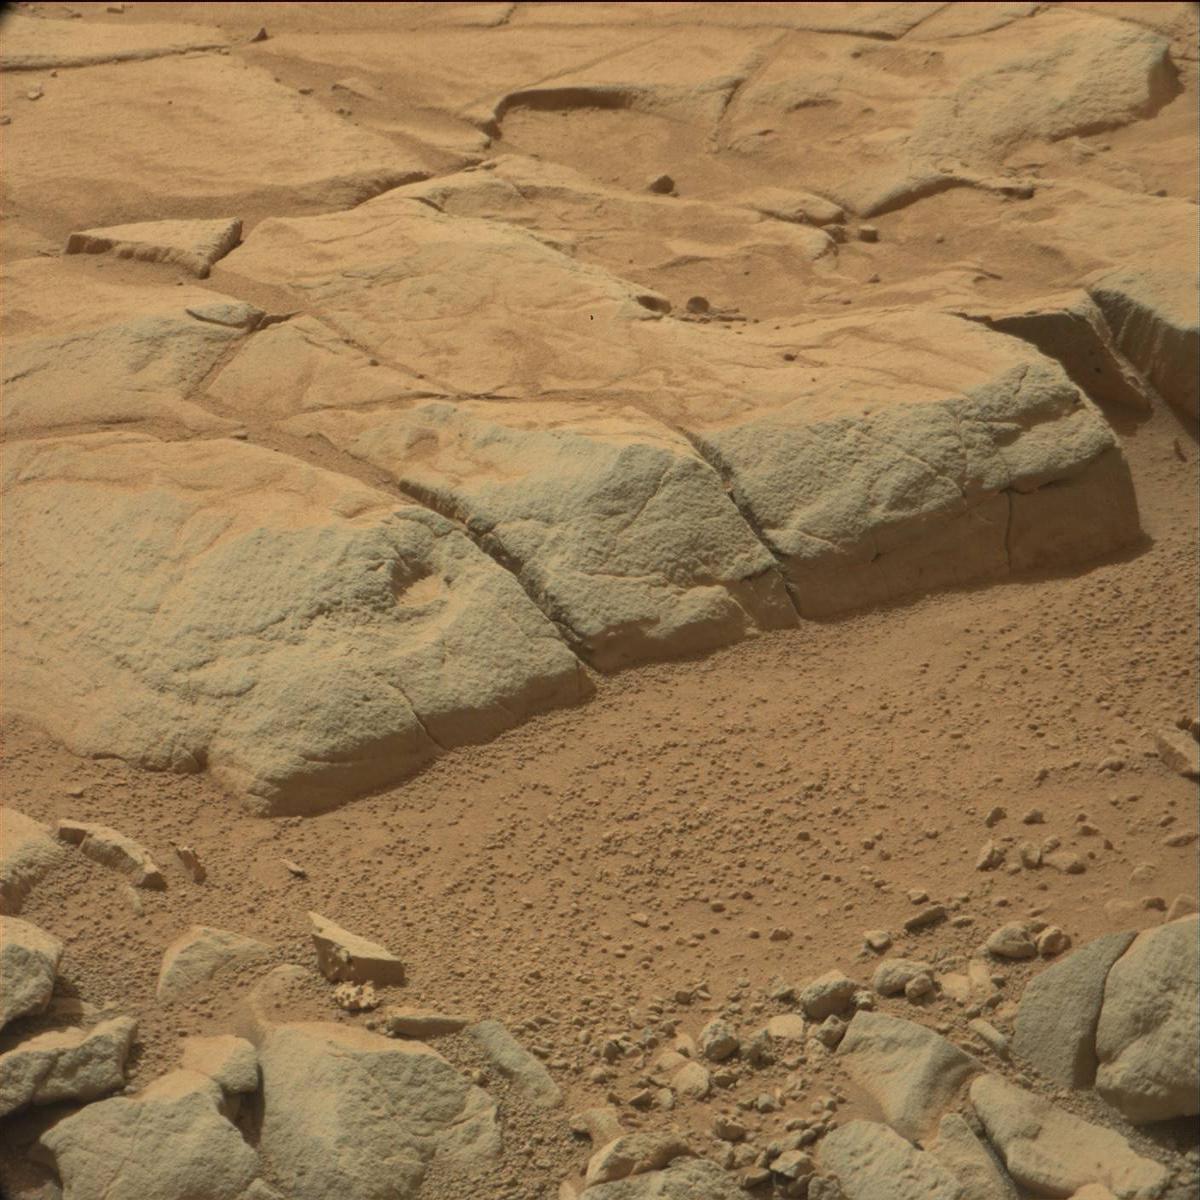
Terrain classes present: Bedrock, Sand / Soil